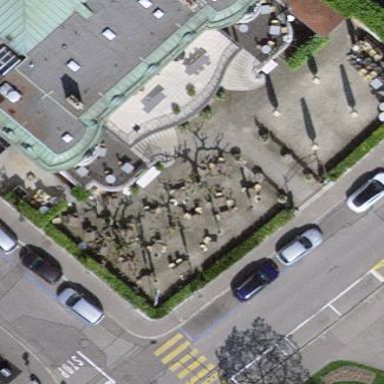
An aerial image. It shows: Outdoor seating area for leisure land.